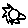
Label: sun